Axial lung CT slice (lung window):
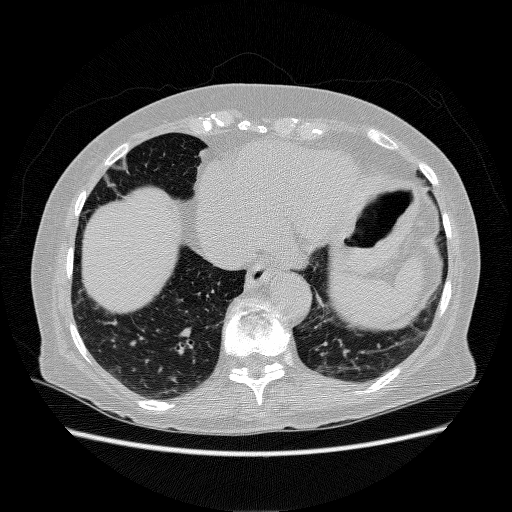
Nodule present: no